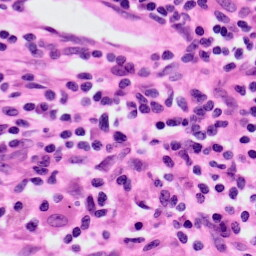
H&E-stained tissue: Lung